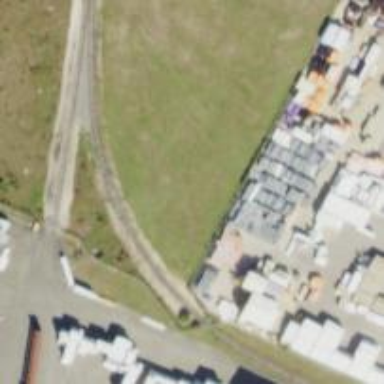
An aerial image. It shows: Rail spur service for lumber transportation.